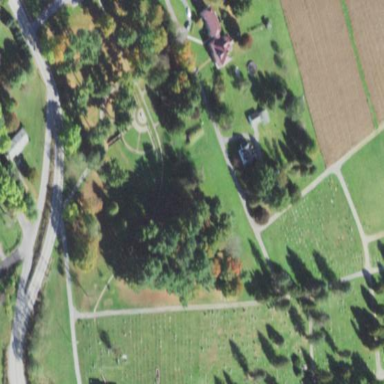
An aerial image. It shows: Cemetery.